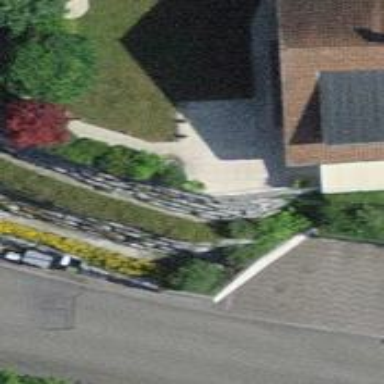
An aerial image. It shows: Wall is shown in the image.